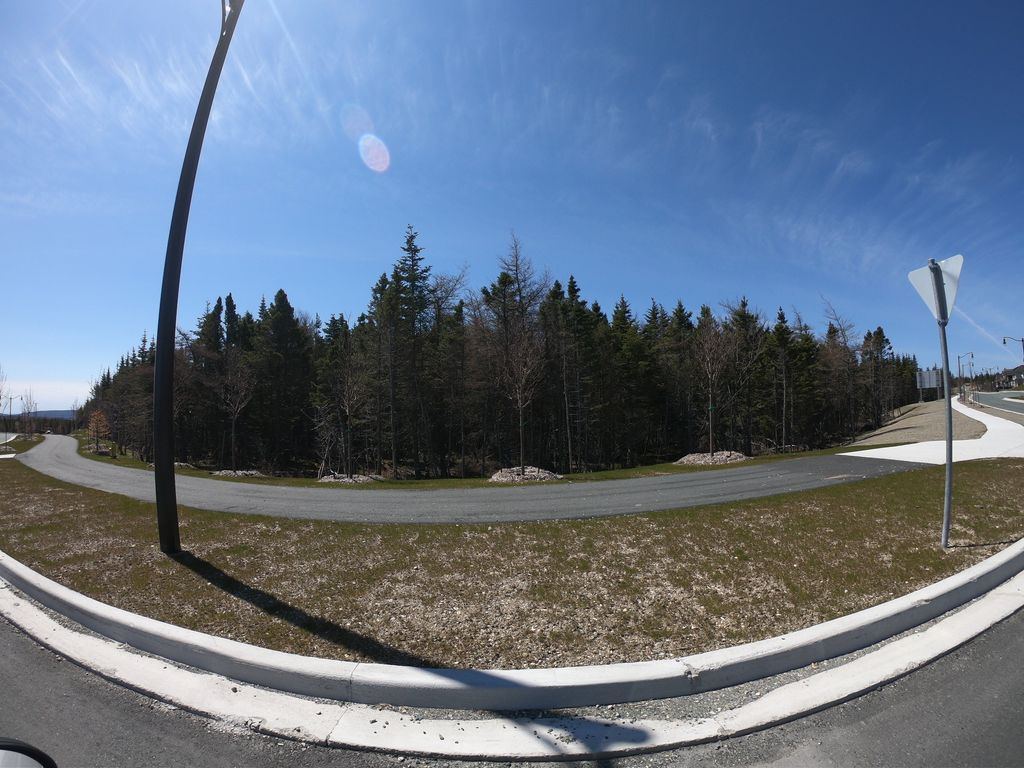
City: st_johns